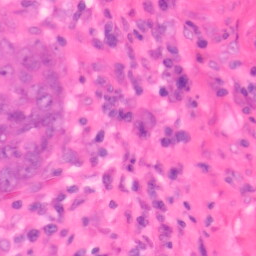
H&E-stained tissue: Colon